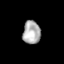
Tissue: skin
Cell type: Epithelial cells
Senescence score: 0.285
Nuclear area (px): 404
Mean DAPI intensity: 174.342